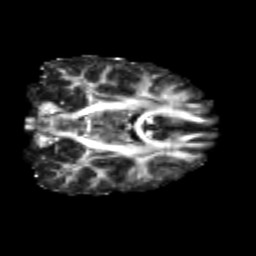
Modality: FA
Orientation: coronal
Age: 24
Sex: male
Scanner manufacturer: siemens
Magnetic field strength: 3 T
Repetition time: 3.5 s
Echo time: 0.125 s